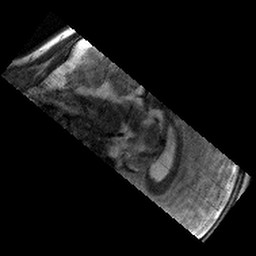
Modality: T2w
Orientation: sagittal
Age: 12
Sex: male
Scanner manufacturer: siemens
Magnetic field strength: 3 T
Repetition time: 9.23 s
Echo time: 0.067 s